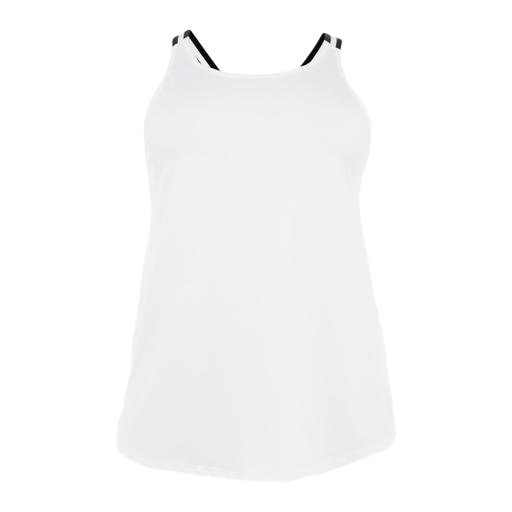
white active my zone tank top, white multi-strap cross-back tank, white extreme racerback tank top, white background